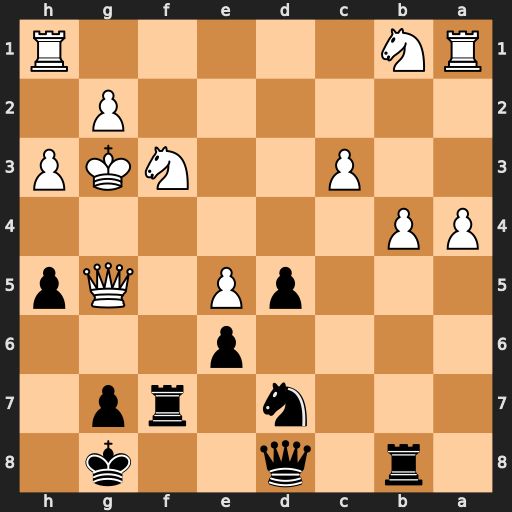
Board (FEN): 1r1q2k1/3n1rp1/4p3/3pP1Qp/PP6/2P2NKP/6P1/RN5R
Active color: b
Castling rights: -
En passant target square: -
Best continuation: Rxf3+ Kh4 Qxg5+ Kxg5 Rg3+ Kh4 Rxg2